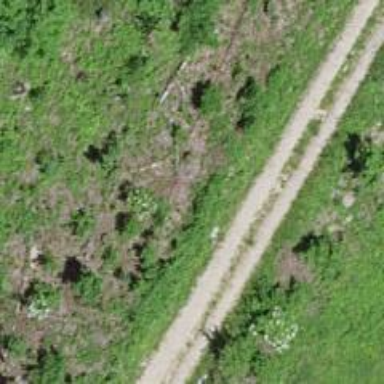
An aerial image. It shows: Gravel track with grade3 tracktype.